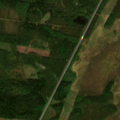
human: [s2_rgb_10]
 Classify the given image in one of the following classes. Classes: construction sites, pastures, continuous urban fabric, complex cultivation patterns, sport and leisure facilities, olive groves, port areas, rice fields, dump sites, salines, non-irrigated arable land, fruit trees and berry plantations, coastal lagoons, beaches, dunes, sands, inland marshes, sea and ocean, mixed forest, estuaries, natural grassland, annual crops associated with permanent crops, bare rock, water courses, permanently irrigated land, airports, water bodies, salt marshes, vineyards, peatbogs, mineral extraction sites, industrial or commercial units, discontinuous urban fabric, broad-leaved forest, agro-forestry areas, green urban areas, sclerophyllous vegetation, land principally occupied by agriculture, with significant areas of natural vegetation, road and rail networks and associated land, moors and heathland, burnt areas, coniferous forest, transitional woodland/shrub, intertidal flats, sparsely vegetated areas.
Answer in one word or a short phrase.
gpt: coniferous forest, mixed forest, transitional woodland/shrub, peatbogs